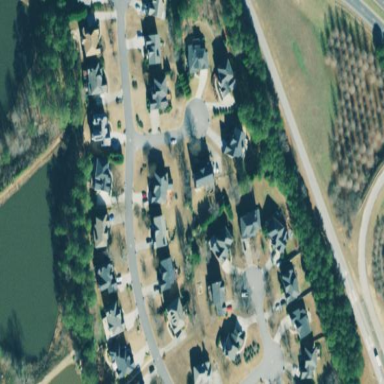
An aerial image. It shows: Neighbourhood with single-family residential houses.